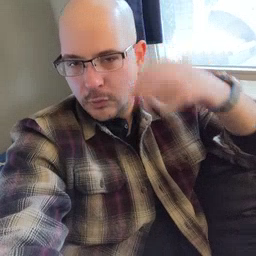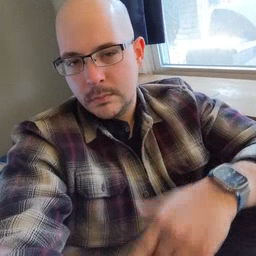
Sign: hair